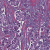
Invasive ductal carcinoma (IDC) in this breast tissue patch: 1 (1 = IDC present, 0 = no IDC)